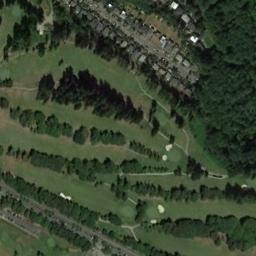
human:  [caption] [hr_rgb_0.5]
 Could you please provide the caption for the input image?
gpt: There are many buildings beside the golf course .

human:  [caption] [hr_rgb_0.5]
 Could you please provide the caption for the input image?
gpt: The golf course has some fairways, Roads, Barrier trees and sandpits and some houses arranged neatly are also in the golf course .

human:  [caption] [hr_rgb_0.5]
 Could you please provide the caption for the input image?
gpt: At the intersection of the three paths, There are two bunkers .

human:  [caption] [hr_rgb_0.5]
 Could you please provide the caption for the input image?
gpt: There are several bunkers and lakes and several paths on the large green lawn in the golf course with many trees and many neatly arranged buildings .

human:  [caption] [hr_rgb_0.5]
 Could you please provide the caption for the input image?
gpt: There are some rows of trees on the golf course beside some buildings .